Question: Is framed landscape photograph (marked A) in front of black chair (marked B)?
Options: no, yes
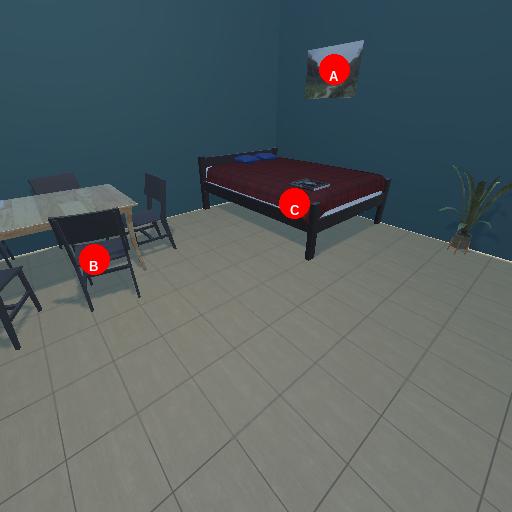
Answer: no